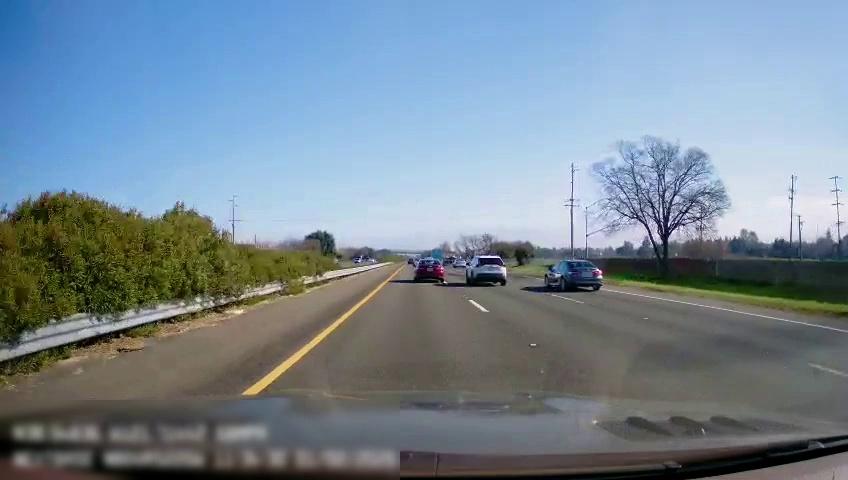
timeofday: Day
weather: Sunny
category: Drivable Space
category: Vehicles | Car
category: Vehicles | SUV
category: Vehicles | Car
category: Drivable Space
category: Vehicles | Truck
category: Vehicles | Truck
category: Vehicles | Truck
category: Vehicles | Car
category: Lanes | Current Lane
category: Lanes | Current Lane
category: Lanes | Alternate Lane
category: Lanes | Alternate Lane